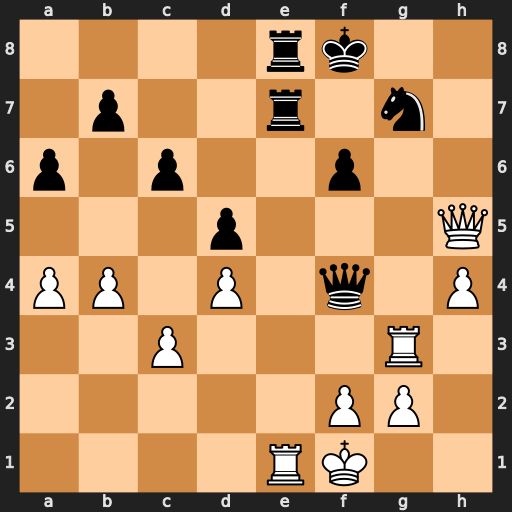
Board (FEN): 4rk2/1p2r1n1/p1p2p2/3p3Q/PP1P1q1P/2P3R1/5PP1/4RK2
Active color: w
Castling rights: -
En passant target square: -
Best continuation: Qh8+ Kf7 Qxg7#